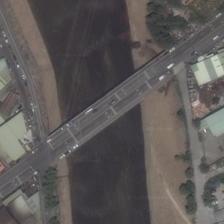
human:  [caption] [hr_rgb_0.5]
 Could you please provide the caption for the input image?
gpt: the bridge connects the industrial areas on both sides of the river .

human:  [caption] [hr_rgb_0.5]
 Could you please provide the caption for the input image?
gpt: a bridge is on a river with many buildings on two sides of it .

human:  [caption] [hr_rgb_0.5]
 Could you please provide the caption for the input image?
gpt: a bridge on a black river connected two city subdivisions .

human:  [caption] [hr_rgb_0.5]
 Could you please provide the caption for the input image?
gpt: a bridge is on a black river with many buildings on two sides of it .

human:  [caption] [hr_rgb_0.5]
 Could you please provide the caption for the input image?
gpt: a bridge is on a black river with many buildings on two sides of it .